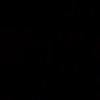
Label: space